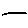
Label: line